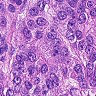
Metastatic tissue present: yes